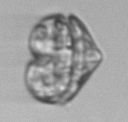
Label: Karenia